Question: So, I would like my items to be positioned in the format below; I'm really not confident with positioning but would like to learn it a bit more. Here is the code as of yet:
'''
package com.bleh.harry;
import java.awt.*;
import java.awt.event.*;
import javax.swing.*;
public class Main
{
private JMenuBar menuBar;
private JMenu fileMenu, windowMenu, helpMenu;
private JMenuItem fileNew, fileOpen, fileSave, windowTheme, windowLayout, windowProperties, helpWelcome, helpHelp, helpAbout;
private JTextArea mainTextArea;
public
Main()
{
JPanel mainCard = new JPanel(new BorderLayout(8,8));
JPanel mainTop = new JPanel(new FlowLayout(FlowLayout.CENTER));
menuBar = new JMenuBar();
fileMenu = new JMenu("File");
windowMenu = new JMenu("Window");
helpMenu = new JMenu("Help");
menuBar.add(fileMenu);
menuBar.add(windowMenu);
menuBar.add(helpMenu);
final CardLayout layout = new CardLayout(); //ADDS CARDS TO CONTAINER
final JPanel cards = new JPanel(layout);
cards.add(mainCard, "2");
mainCard.add(mainTop, BorderLayout.NORTH);
JFrame window = new JFrame("Pseudo code text editor");
window.setDefaultCloseOperation(JFrame.EXIT_ON_CLOSE);
window.getContentPane().add(cards);
window.setSize(1280, 720);
window.setLocationRelativeTo(null);
window.setVisible(true);
}
public static void main(String args[])
{
SwingUtilities.invokeLater(new Runnable() {
@Override
public void run() {
new Main();
}
});
}
}
'''

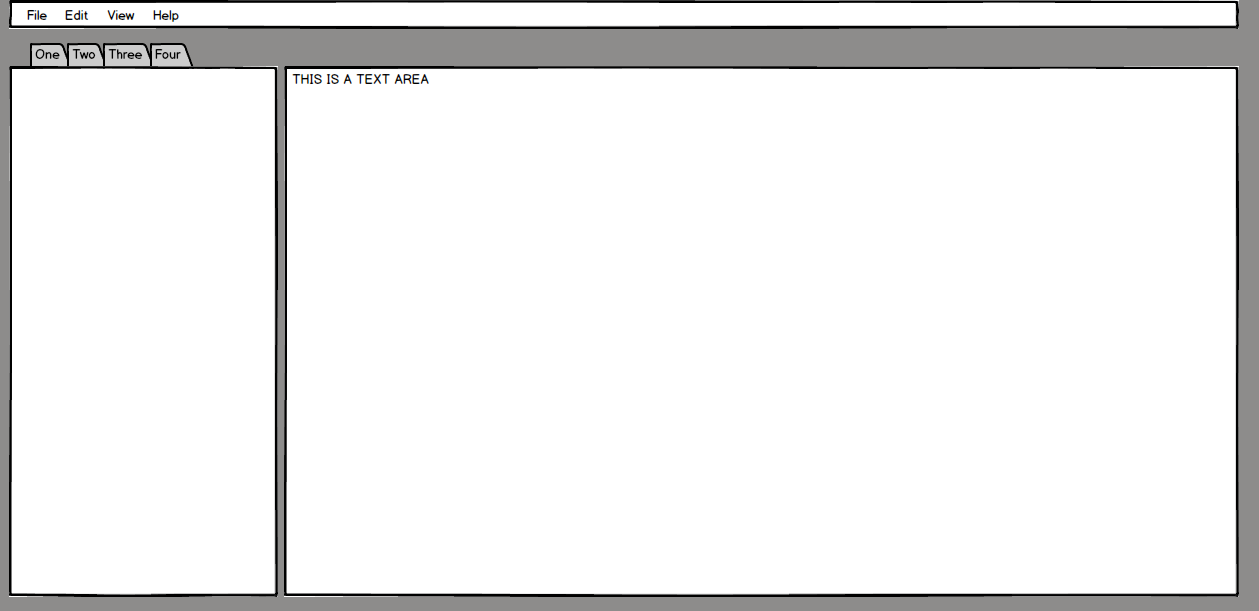
Answer: You could use a 'BorderLayout'...

'''
import java.awt.BorderLayout;
import java.awt.CardLayout;
import java.awt.Dimension;
import java.awt.FlowLayout;
import javax.swing.JFrame;
import javax.swing.JMenu;
import javax.swing.JMenuBar;
import javax.swing.JMenuItem;
import javax.swing.JPanel;
import javax.swing.JScrollPane;
import javax.swing.JTabbedPane;
import javax.swing.JTextArea;
import javax.swing.SwingUtilities;
public class LayoutTest {
private JMenuBar menuBar;
private JMenu fileMenu, windowMenu, helpMenu;
private JMenuItem fileNew, fileOpen, fileSave, windowTheme, windowLayout, windowProperties, helpWelcome, helpHelp, helpAbout;
private JTextArea mainTextArea;
public LayoutTest() {
JPanel mainCard = new JPanel(new BorderLayout(8, 8));
menuBar = new JMenuBar();
fileMenu = new JMenu("File");
windowMenu = new JMenu("Window");
helpMenu = new JMenu("Help");
menuBar.add(fileMenu);
menuBar.add(windowMenu);
menuBar.add(helpMenu);
final CardLayout layout = new CardLayout();
final JPanel cards = new JPanel(layout);
cards.add(mainCard, "2");
JTabbedPane tabbedPane = new JTabbedPane();
tabbedPane.add("One", createPane());
tabbedPane.add("Two", createPane());
tabbedPane.add("Three", createPane());
tabbedPane.add("Four", createPane());
mainTextArea = new JTextArea(20, 40);
mainCard.add(tabbedPane, BorderLayout.WEST);
mainCard.add(new JScrollPane(mainTextArea));
JFrame window = new JFrame("Pseudo code text editor");
window.setJMenuBar(menuBar);
window.setDefaultCloseOperation(JFrame.EXIT_ON_CLOSE);
window.getContentPane().add(cards);
window.pack();
window.setLocationRelativeTo(null);
window.setVisible(true);
}
protected JPanel createPane() {
return new JPanel() {
@Override
public Dimension getPreferredSize() {
return new Dimension(200, 200);
}
};
}
public static void main(String args[]) {
SwingUtilities.invokeLater(new Runnable() {
@Override
public void run() {
new LayoutTest();
}
});
}
}
'''
The problem here, is the amount of space that the 'JTabbedPane' wants is depended on it's content...
You could even try using a 'GridBagLayout' which might give you a little more control...

'''
import java.awt.CardLayout;
import java.awt.Dimension;
import java.awt.GridBagConstraints;
import java.awt.GridBagLayout;
import javax.swing.JFrame;
import javax.swing.JMenu;
import javax.swing.JMenuBar;
import javax.swing.JMenuItem;
import javax.swing.JPanel;
import javax.swing.JScrollPane;
import javax.swing.JTabbedPane;
import javax.swing.JTextArea;
import javax.swing.SwingUtilities;
public class LayoutTest {
private JMenuBar menuBar;
private JMenu fileMenu, windowMenu, helpMenu;
private JMenuItem fileNew, fileOpen, fileSave, windowTheme, windowLayout, windowProperties, helpWelcome, helpHelp, helpAbout;
private JTextArea mainTextArea;
public LayoutTest() {
JPanel mainCard = new JPanel(new GridBagLayout());
menuBar = new JMenuBar();
fileMenu = new JMenu("File");
windowMenu = new JMenu("Window");
helpMenu = new JMenu("Help");
menuBar.add(fileMenu);
menuBar.add(windowMenu);
menuBar.add(helpMenu);
final CardLayout layout = new CardLayout(); //ADDS CARDS TO CONTAINER
final JPanel cards = new JPanel(layout);
cards.add(mainCard, "2");
JTabbedPane tabbedPane = new JTabbedPane();
tabbedPane.add("One", createPane());
tabbedPane.add("Two", createPane());
tabbedPane.add("Three", createPane());
tabbedPane.add("Four", createPane());
mainTextArea = new JTextArea(20, 40);
GridBagConstraints gbc = new GridBagConstraints();
gbc.fill = GridBagConstraints.BOTH;
gbc.weightx = 0.25;
gbc.weighty = 1;
mainCard.add(tabbedPane, gbc);
gbc.weightx = 0.75;
mainCard.add(new JScrollPane(mainTextArea), gbc);
JFrame window = new JFrame("Pseudo code text editor");
window.setJMenuBar(menuBar);
window.setDefaultCloseOperation(JFrame.EXIT_ON_CLOSE);
window.getContentPane().add(cards);
window.pack();
window.setLocationRelativeTo(null);
window.setVisible(true);
}
protected JPanel createPane() {
return new JPanel() {
@Override
public Dimension getPreferredSize() {
return new Dimension(200, 200);
}
};
}
public static void main(String args[]) {
SwingUtilities.invokeLater(new Runnable() {
@Override
public void run() {
new LayoutTest();
}
});
}
}
'''
Just remember, the 'JMenuBar' belongs to the window ;)